Question: I'm learning oracle sql from oracle sql fundamentals book, and i found this quiz, the answer as Oracle says 2,3 but they don't work on the sql developers
I know that they have to be like this
> SELECT first_name, last_name, job_id, salary*12 "yearly_sal" FROM employees;SELECT first_name, last_name, job_id, salary AS "yearly_sal" FROM employees;
but Oracle gives the answer as shown in the image below...

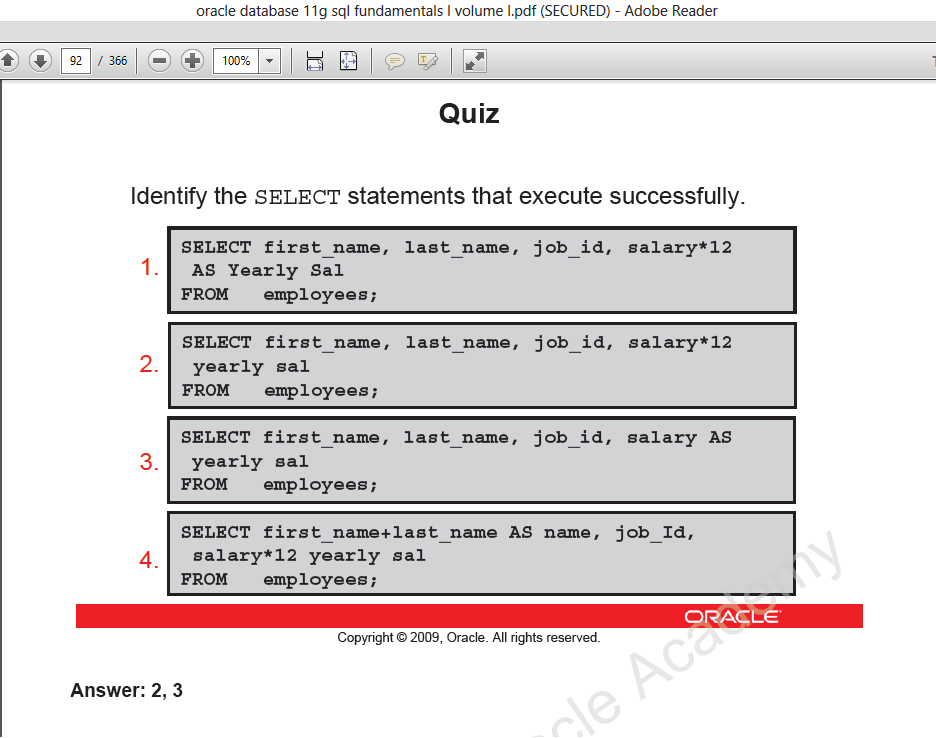
Answer: None of those answers are correct. Embedded spaces are only valid as column aliases if the alias is delimited by '"'. Also, + cannot be used to concatenate (what I assume to be) strings - instead you can use '||'. They could be corrected as:
1.
'''
SELECT first_name, last_name, job_id, salary*12 AS "Yearly Sal" FROM employees;
'''
2.
'''
SELECT first_name, last_name, job_id, salary*12 "yearly sal" FROM employees;
'''
3.
'''
SELECT first_name, last_name, job_id, salary AS "yearly sal" FROM employees;
'''
4.
'''
SELECT first_name || last_name AS name, job_Id, salary*12 "yearly sal" FROM employees;
'''